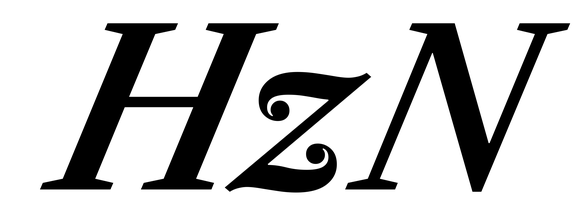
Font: LibreCaslonText-Italic_SemiBold_Italic